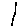
Label: line